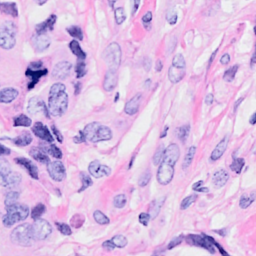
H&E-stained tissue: Breast